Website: lowes
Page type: billing-address
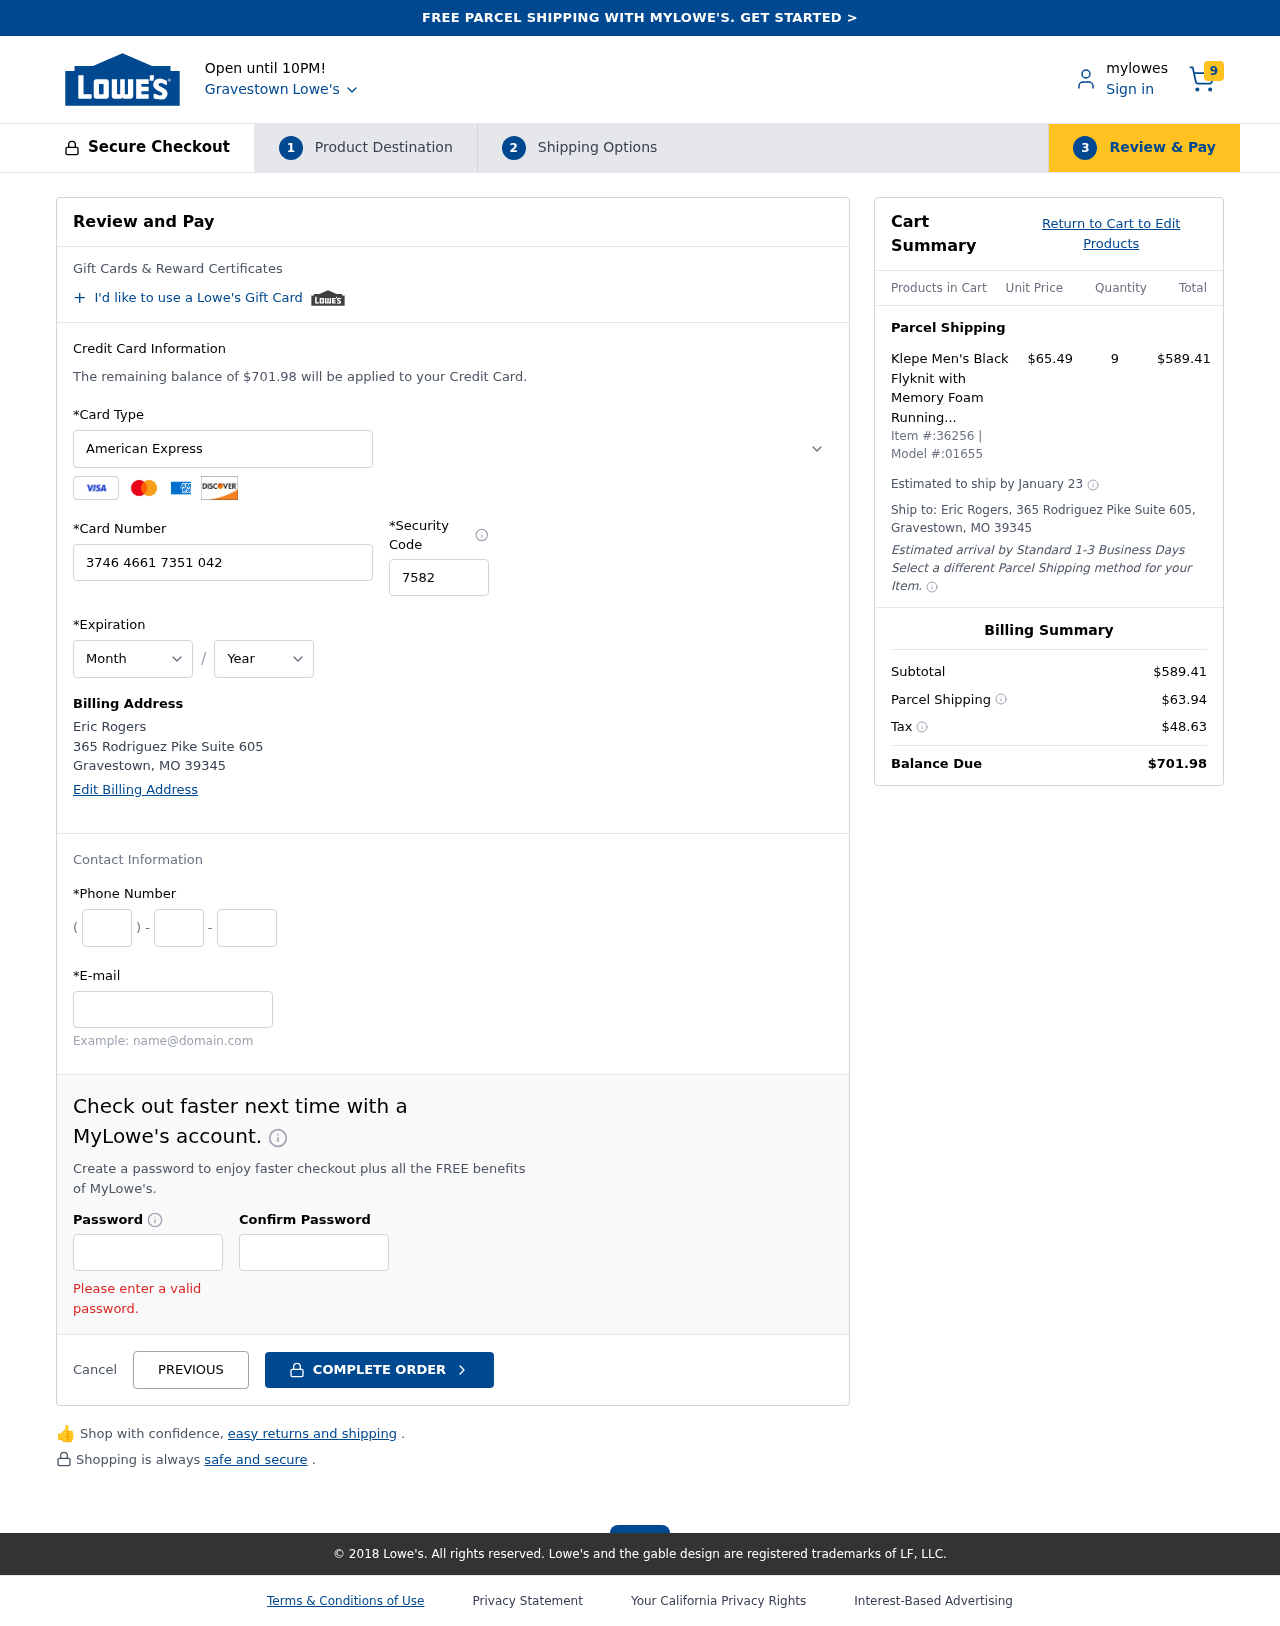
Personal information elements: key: PII_CARD_CVV
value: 7582
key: PII_CARD_EXPIRY_MONTH
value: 08
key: PII_CARD_EXPIRY_YEAR
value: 29
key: PII_CARD_NUMBER
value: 3746 4661 7351 042
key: PII_CARD_TYPE
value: American Express
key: PII_CITY
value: Gravestown
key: PII_CITY_STATE_ZIP
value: Gravestown, MO 39345
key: PII_EMAIL
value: eric.rogers@gmail.com
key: PII_FULLNAME
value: Eric Rogers
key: PII_PHONE_AREA
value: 835
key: PII_PHONE_PREFIX
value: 959
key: PII_PHONE_SUFFIX
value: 9107
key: PII_STREET
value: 365 Rodriguez Pike Suite 605
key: PII_FULLNAME2
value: Eric Rogers
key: PII_STATE_ABBR
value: MO
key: PII_POSTCODE
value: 39345
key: PII_POSTCODE_FULL
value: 39345
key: PII_CITY_STATE
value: Gravestown, MO
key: PII_POSTCODE_NUMERIC
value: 39345
Product elements: key: PRODUCT1_NAME
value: Klepe Men's Black Flyknit with Memory Foam Running Shoes-6 UK (40 EU) (7 US) (BX020/BLK)
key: PRODUCT1_PRICE
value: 65.49
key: PRODUCT1_QUANTITY
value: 9
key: PRODUCT_ITEM_NUMBER
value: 36256
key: PRODUCT_MODEL_NUMBER
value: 01655
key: PRODUCT1_LINE_TOTAL
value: $589.41
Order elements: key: ORDER_NUM_ITEMS
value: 9
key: ORDER_TOTAL
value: $701.98
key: ORDER_SHIPPING_DATE
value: January 23
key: ORDER_SUBTOTAL
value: $589.41
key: ORDER_SHIPPING_COST
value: $63.94
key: ORDER_TAX
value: $48.63